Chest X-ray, PA view. Patient: 79 years old, sex M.
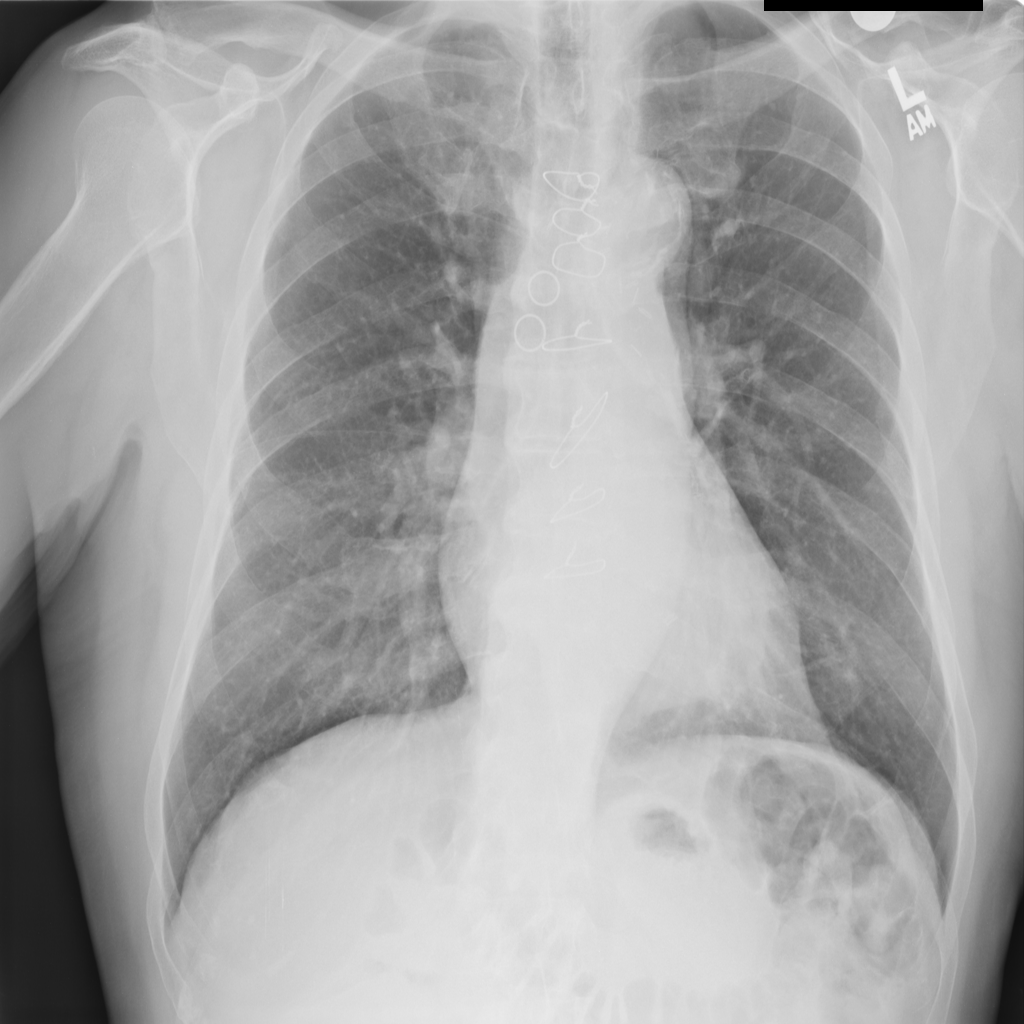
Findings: No Finding